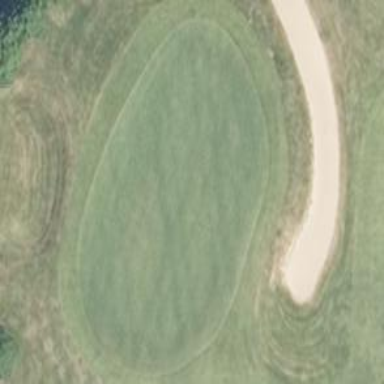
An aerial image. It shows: Golf green.